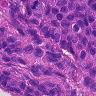
Metastatic tissue present: yes